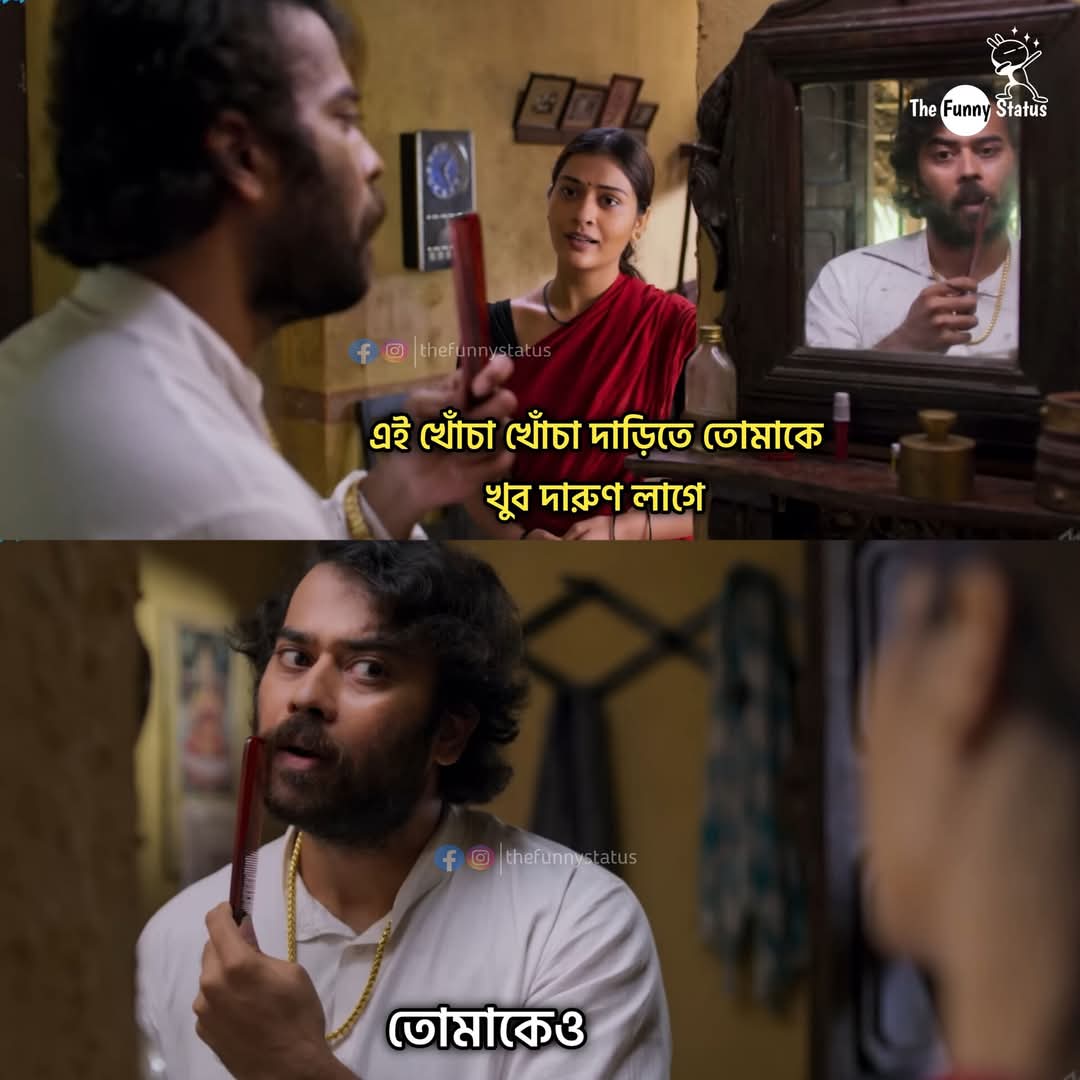
Text: এই খোঁচা খোঁচা দাড়িতে তোমাকে খুব দারুণ লাগে
তোমাকেও
Label: Non Hate